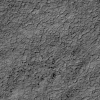
Atmospheric dust classification: not_dusty